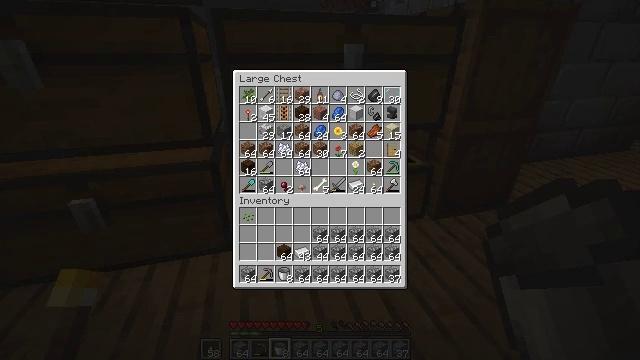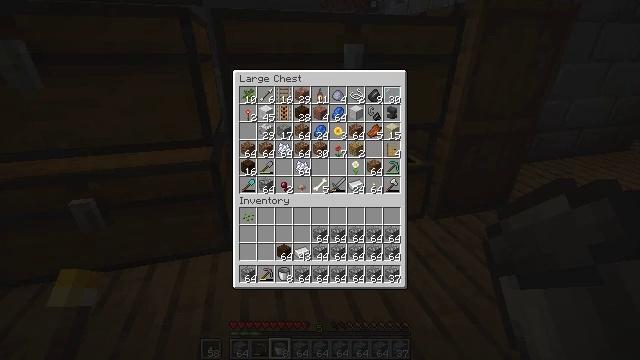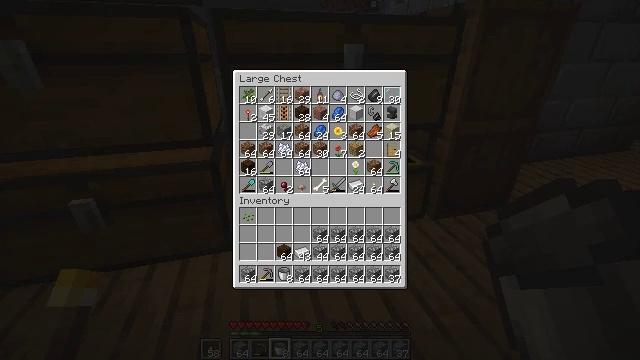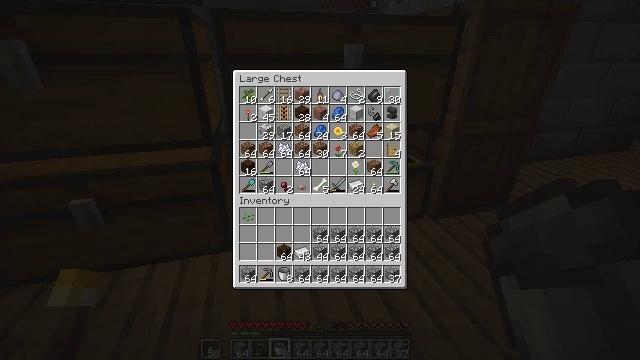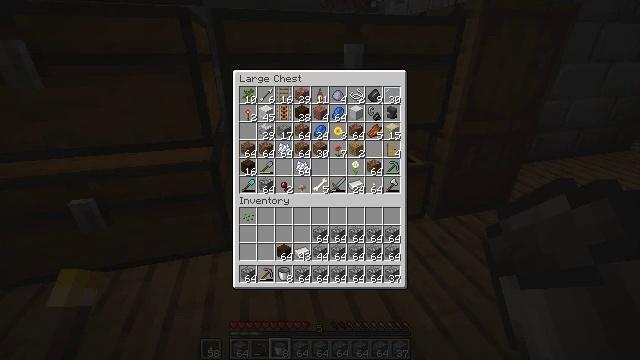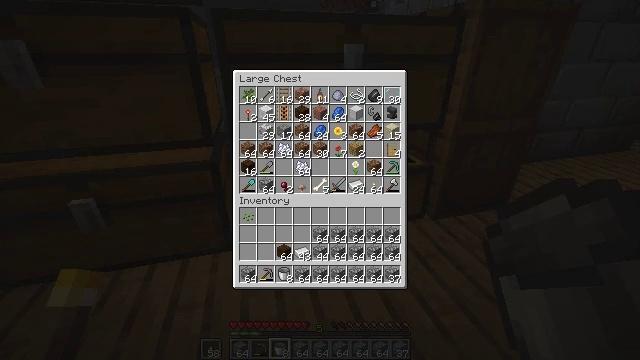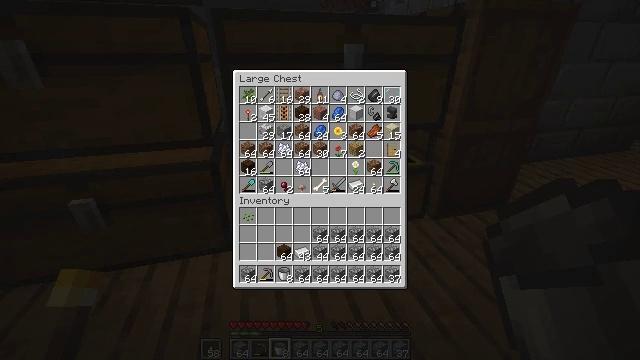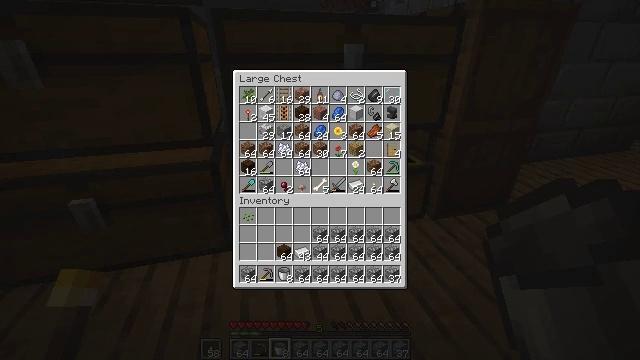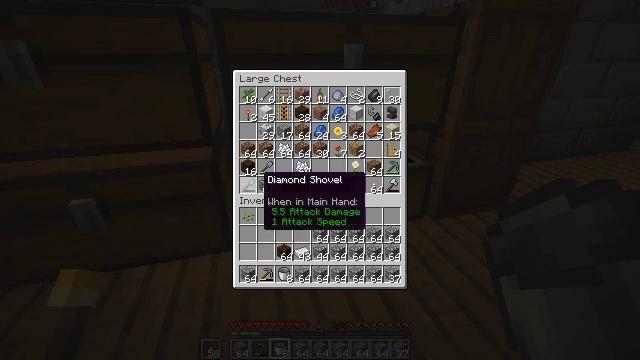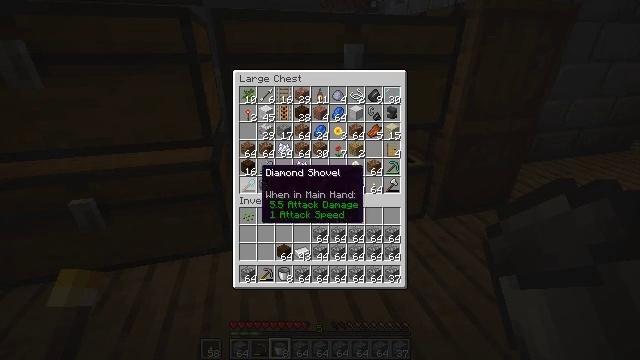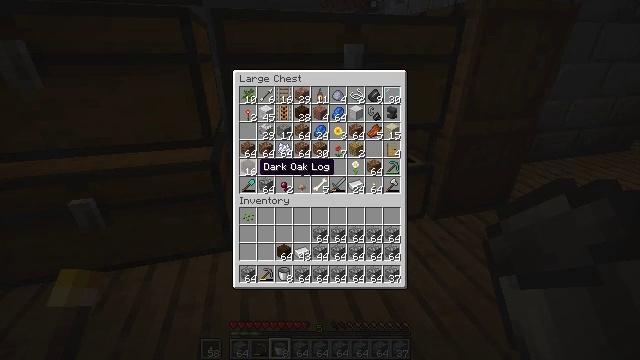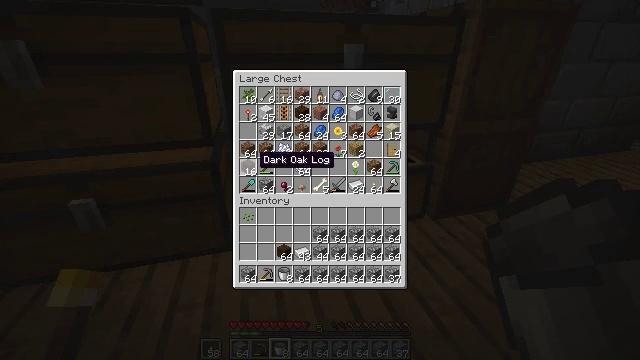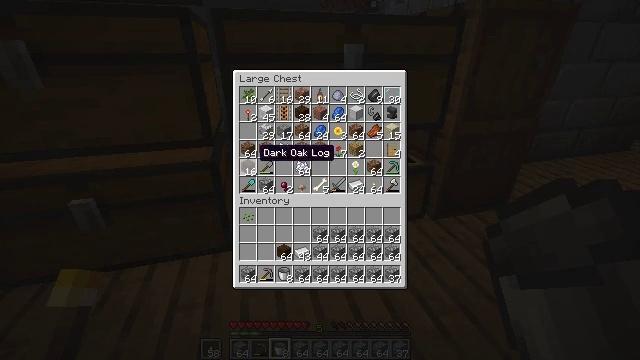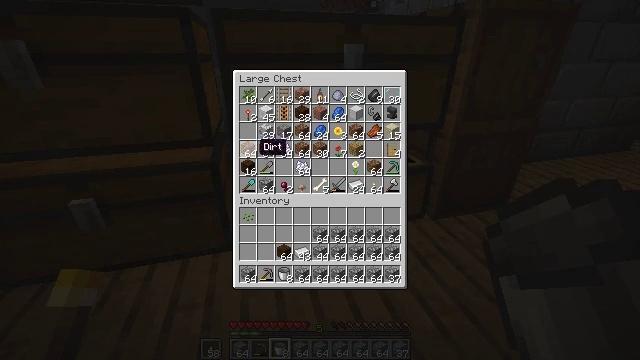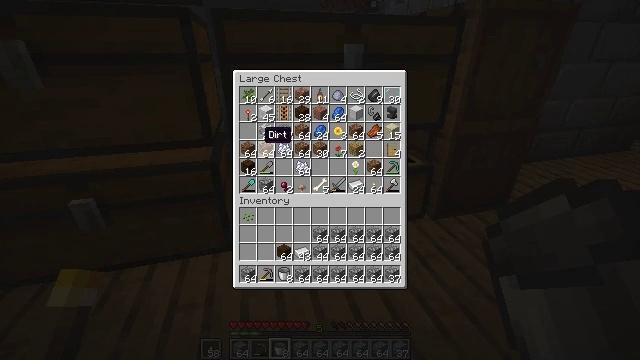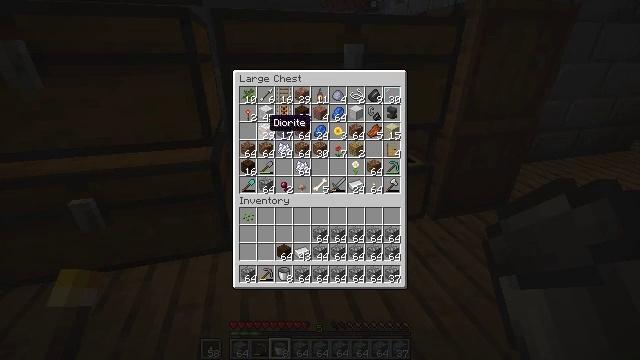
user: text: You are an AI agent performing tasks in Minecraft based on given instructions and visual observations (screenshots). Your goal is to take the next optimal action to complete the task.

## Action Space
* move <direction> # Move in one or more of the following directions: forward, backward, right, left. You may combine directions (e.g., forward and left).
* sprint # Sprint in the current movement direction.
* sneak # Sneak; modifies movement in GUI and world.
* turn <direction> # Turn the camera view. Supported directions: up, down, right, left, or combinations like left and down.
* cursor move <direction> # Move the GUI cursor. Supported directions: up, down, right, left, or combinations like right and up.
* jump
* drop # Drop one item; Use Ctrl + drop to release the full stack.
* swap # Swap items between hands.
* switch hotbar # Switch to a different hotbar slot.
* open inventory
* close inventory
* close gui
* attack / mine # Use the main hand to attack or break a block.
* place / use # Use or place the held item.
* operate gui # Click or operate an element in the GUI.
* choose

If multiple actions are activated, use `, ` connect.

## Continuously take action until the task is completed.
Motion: motion action
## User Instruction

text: Create a dark oak trapdoor using dark oak planks.
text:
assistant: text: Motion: cursor move left
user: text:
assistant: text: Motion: cursor move left
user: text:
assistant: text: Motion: cursor move left
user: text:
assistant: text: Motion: cursor move left
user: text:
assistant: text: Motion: no_op
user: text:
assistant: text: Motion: no_op
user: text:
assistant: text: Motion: no_op
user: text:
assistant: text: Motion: cursor move up
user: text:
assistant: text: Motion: cursor move up
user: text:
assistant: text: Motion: no_op
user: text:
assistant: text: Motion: cursor move up
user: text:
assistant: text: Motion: cursor move up
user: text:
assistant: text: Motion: no_op
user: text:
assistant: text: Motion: cursor move up
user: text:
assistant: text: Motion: cursor move up
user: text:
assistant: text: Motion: cursor move right and up
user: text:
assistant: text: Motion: cursor move right
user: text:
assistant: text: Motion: cursor move right
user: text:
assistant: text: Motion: cursor move right
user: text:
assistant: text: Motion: cursor move right
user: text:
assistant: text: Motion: cursor move right
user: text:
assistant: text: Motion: cursor move right
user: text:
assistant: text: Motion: cursor move right
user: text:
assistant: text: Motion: no_op
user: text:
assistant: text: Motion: cursor move down
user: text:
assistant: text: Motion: no_op
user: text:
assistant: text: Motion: no_op
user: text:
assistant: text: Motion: no_op
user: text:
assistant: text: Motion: sneak, cursor move left
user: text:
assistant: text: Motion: sneak